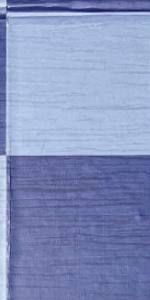
Label: Empty